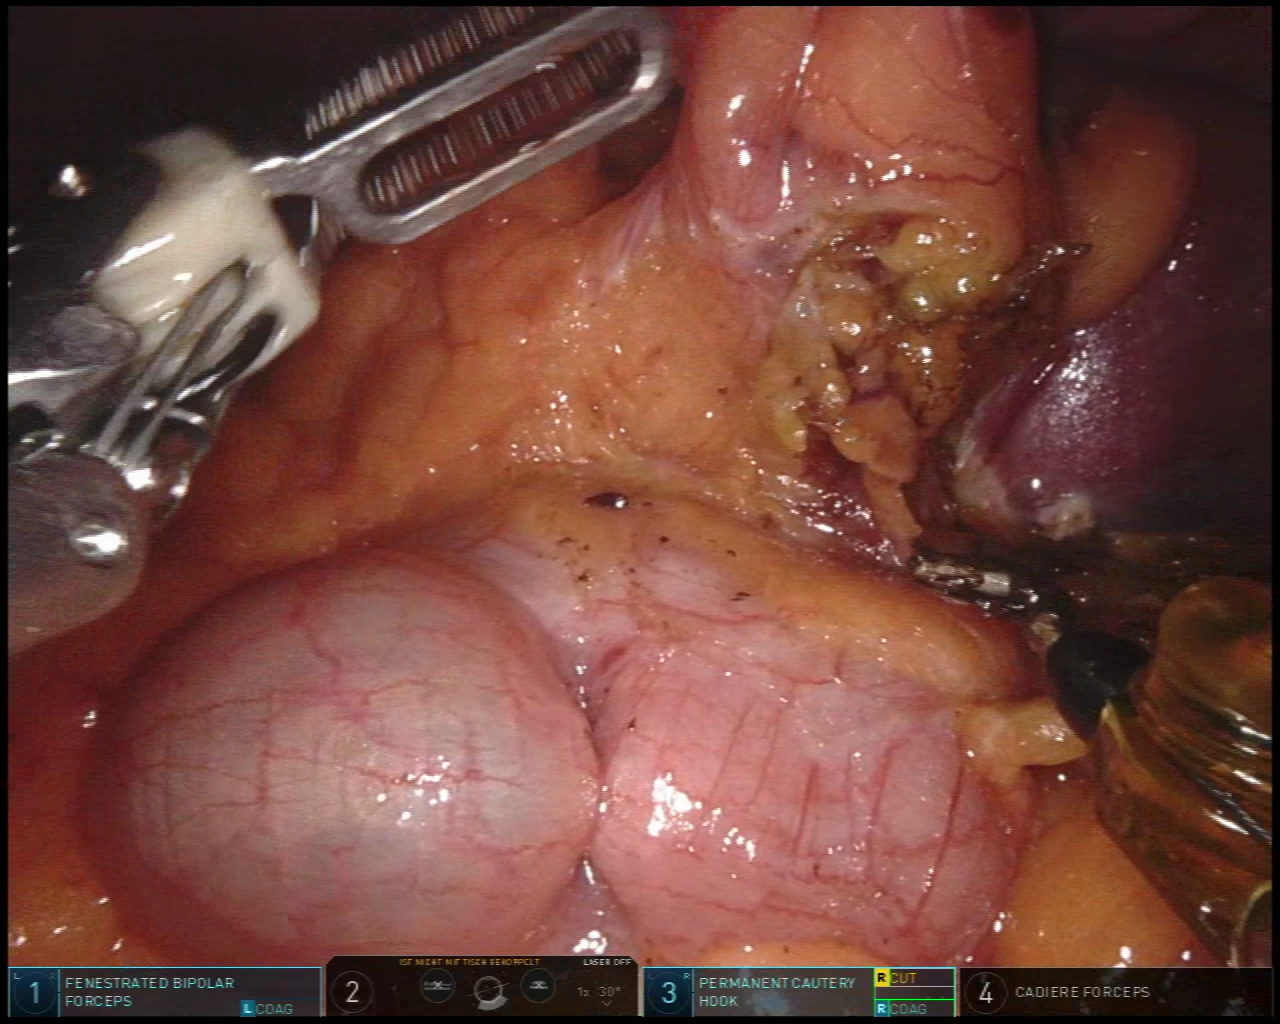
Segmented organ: colon
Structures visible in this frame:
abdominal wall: no
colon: yes
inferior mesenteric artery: no
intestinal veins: no
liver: no
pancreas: no
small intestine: no
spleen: yes
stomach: no
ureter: no
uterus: no
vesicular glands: no